Interaction volume radius: 5 \u00c5
Interaction volume height: 15 \u00c5
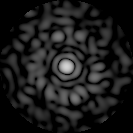
Disorder parameter: 0.845